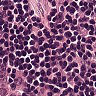
Metastatic tissue present: no